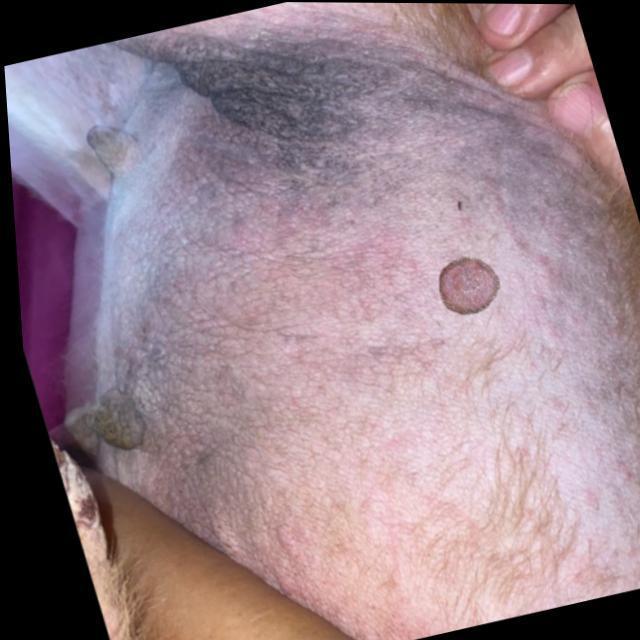
Canine ringworm (Dermatophytosis) — fungal infection caused by Microsporum or Trichophyton. Presents with circular alopecia, scaling, crusting, and broken hairs.